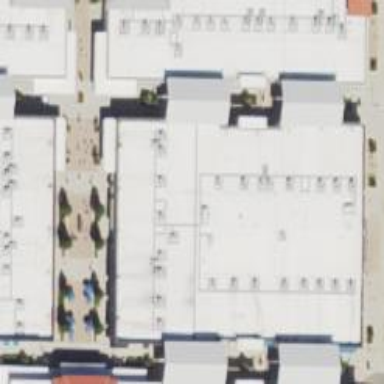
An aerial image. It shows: Retail building that is part of mall.